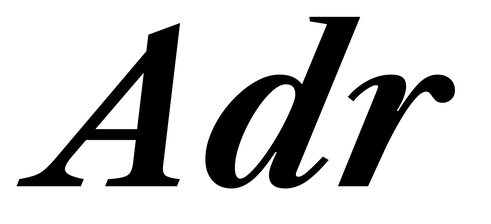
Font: LibreCaslonText-Italic_Bold_Italic